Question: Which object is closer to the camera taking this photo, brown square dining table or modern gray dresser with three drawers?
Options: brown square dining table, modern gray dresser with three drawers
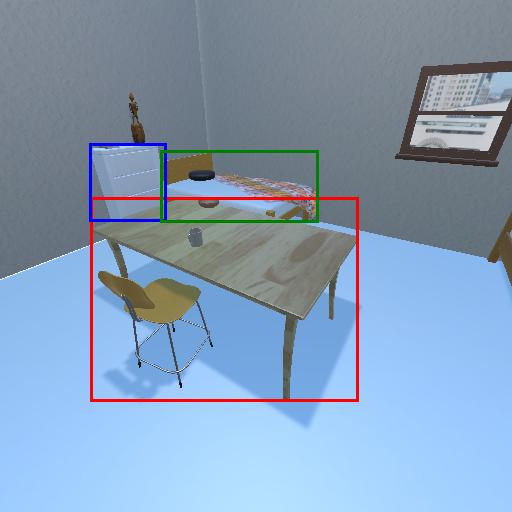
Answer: brown square dining table